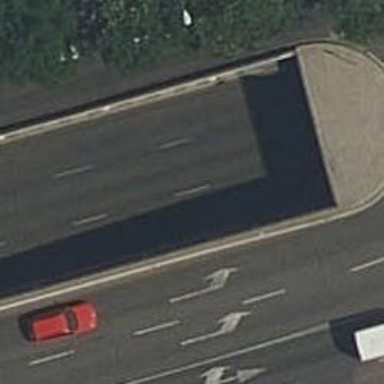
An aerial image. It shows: Primary highway passing through tunnel.